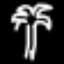
Label: palm tree